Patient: sex F, age 58
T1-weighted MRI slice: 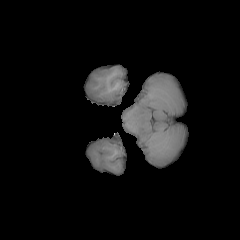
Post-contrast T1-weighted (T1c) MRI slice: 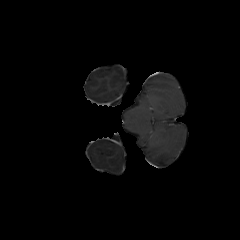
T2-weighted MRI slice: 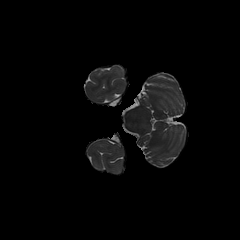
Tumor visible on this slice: no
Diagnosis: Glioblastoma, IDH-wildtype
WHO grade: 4